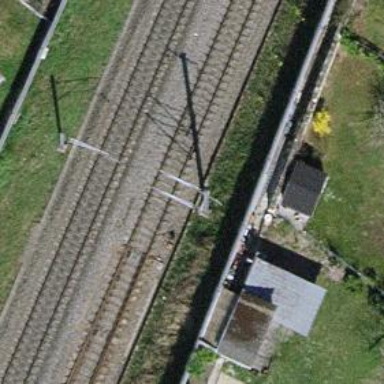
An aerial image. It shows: Railway switch.